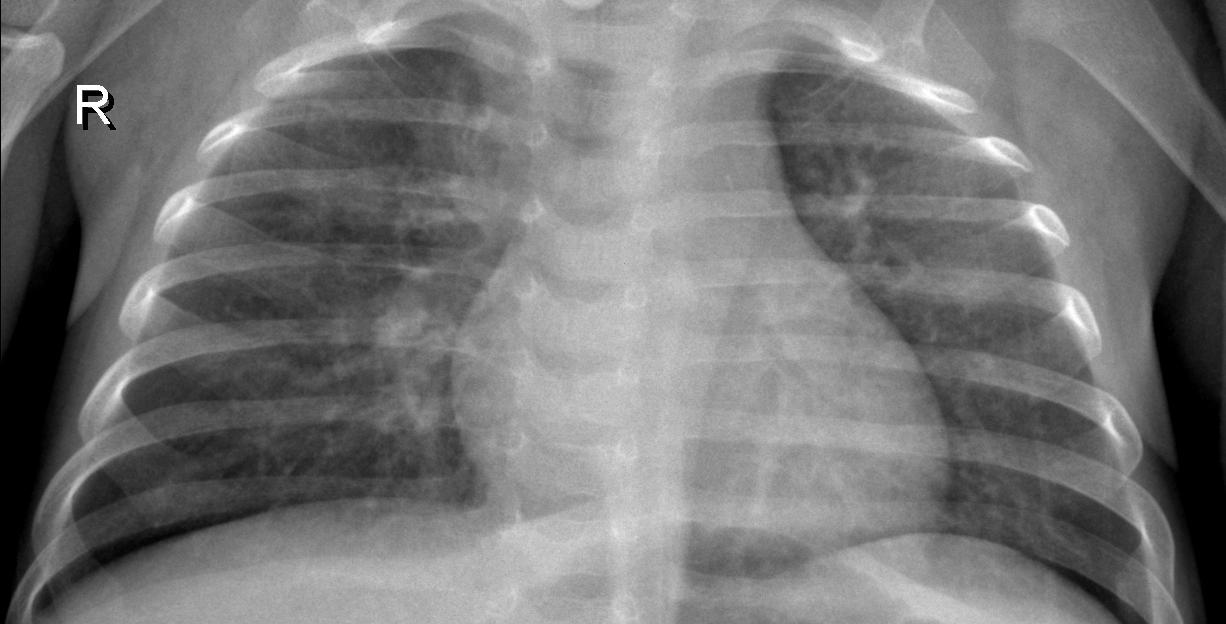
Diagnosis: PNEUMONIA